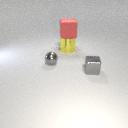
large yellow metal cylinder to the right of small gray metal sphere